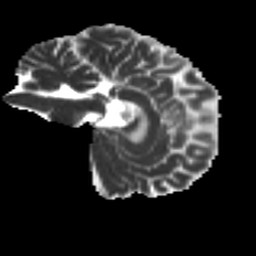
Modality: MD
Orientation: sagittal
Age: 36
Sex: male
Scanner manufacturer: ge
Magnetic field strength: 3 T
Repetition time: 7.8 s
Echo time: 0.0607 s